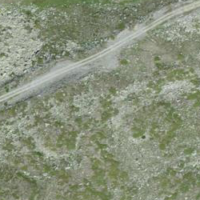
EUNIS habitat code: 48
Species observed at this site:
Chamaenerion dodonaei